Question: I'm working with a fairly complex storyboard based iPad app. My workflow is as follows A collection view pushes another view, which presents another view modally.
The 3rd view which is presented modally is fairly complex and has 19 subviews, some of them are image views. The app does a lot to organize the view hierarchy within viewDidLoad. There's nothing else within viewWillAppear or viewDidAppear.
What bothers me is if I put logging statements within viewDidLoad, I see that viewDidLoad completes within 1.5 seconds of the user initiating a storyboard segue. Then the viewWillAppear is called. Sometimes the view appears relatively fast, other times it takes a long time.
In other words, is the delay because iOS cleans up enough memory to make my view appear?
After hitting the stop button in xCode, I restart the app, perform the sequence of steps to present the view controller, here's the first run:
/
'''
/80 seconds!
2013-03-27 22:56:30.311 iconmaker[2076:907] -[GLFirstViewController viewWillAppear:] [Line 597] viewWillAppear
2013-03-27 22:57:50.351 iconmaker[2076:907] -[GLFirstViewController viewDidAppear:] [Line 604] viewDidAppear
//after popping the view controller and repeating:
//less than 2 seconds
2013-03-27 22:59:23.698 iconmaker[2076:907] -[GLFirstViewController viewWillAppear:] [Line 597] viewWillAppear
2013-03-27 22:59:24.306 iconmaker[2076:907] -[GLFirstViewController viewDidAppear:] [Line 604] viewDidAppear
'''
Update: After turning the device off, then starting it again, the view controller is displayed very fast, less than 2 seconds again on the first run. Here's the allocations profiling after pushing /popping the controller 4 times.

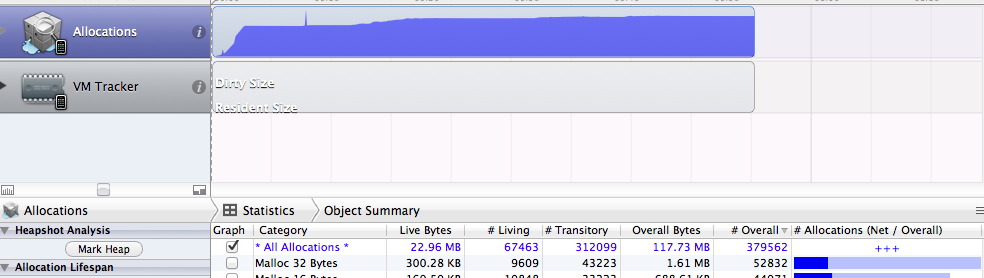
Answer: After profiling the app, I figured out that two issues were at play:
1) I was saving large UIImages as binarydata into coredata, which should not be done if NSFetchedResultsControllers are used, as they pulled out all of the image data and kept it in memory.
2) iOS6 has changed the way viewDidUnload works - it is never called, so I added some calls to manually free up objects when my view controller disappears.
The end result is that the memory footprint is at around 4mb baseline now, getting higher as I push the previously offending controller. Additionally, I can push/pop the controler mulitple times without out of memory crash.